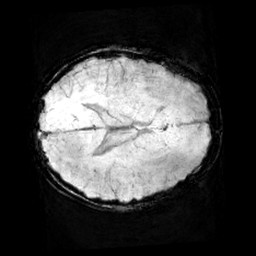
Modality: minIP
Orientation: axial
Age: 11
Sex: female
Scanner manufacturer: siemens
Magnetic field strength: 3 T
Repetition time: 0.027 s
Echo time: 0.02 s